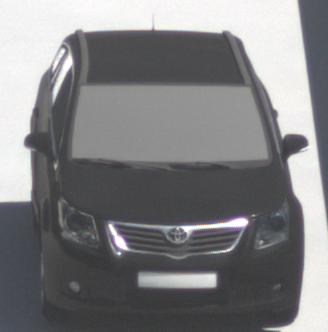
Make: Toyota
Model: Avensis 1.6
Detailed model: Avensis (T27) Notch Back
Model produced from: 2009/01
Model produced until: 2010/08
Doors: 4
Color: black
Road condition: dry road
Daytime: midday
Contrast: high contrast